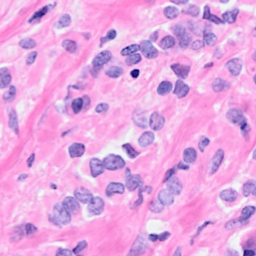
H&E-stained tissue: Breast